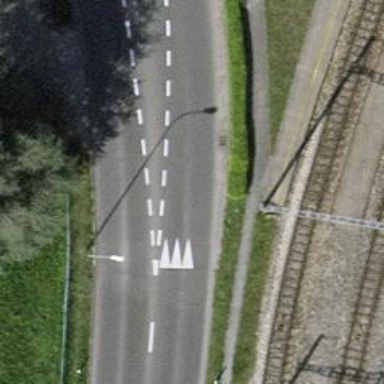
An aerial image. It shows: Traffic calming hump on the road.